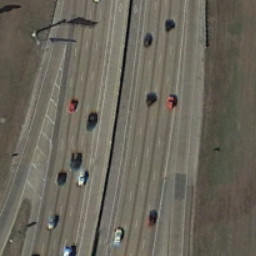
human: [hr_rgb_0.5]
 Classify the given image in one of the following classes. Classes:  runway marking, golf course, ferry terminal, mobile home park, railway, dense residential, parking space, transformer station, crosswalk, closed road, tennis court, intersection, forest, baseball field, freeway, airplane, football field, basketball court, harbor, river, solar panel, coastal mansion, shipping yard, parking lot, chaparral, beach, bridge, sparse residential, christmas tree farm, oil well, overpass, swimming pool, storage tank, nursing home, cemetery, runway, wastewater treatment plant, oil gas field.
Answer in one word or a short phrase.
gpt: freeway